Question: Im trying to put a picture on a Google maps popup balloon and when i try to place the image it ends up down towards the bottom right corner. I would like it to be a the very top under the title. I have provided the code and an image to help.
'''
<?php
error_reporting(1);
$a = array(
"EAFS"=>"Andras Field"
);
$f = file_get_contents("http://virtual-aviation.org/whazzup/whazzup.txt");
if ($f) {
$f = substr($f,strpos($f,"!CLIENTS")+10);
$f = substr($f,0,strpos($f,"!SERVERS")-1);
$lines = explode("
",$f);
if (count($lines)) {
foreach ($lines as $l) {
$e = array_map("htmlspecialchars",explode(":",$l));
//Begin Airline List
//FAA ident only eg AAH = Aloha
if (strpos($e[0],'AAH') !==false){
$cs='<img style="float:top" src="http://www.virtual-aviation.org/main/map/alogos/aah.png"/>';}
if (strpos($e[0],'AAL') !==false){
$cs='<img src="http://www.virtual-aviation.org/main/map/alogos/aal.png"/>';}
//End Airline Listing
if (substr($e[0],0,8) == "!SERVERS") {
$o = array("error"=>"Issue with flight data. Try again later!");
break;
}
if ($e[3] == "ATC") {
$o["markers"][] = array(
"type"=>"atc",
"callsign"=>$e[0],
"ang"=>"",
"pos"=>array(
"x"=>$e[5],
"y"=>$e[6]
),
"list"=>$e[0],
"desc"=> '<b>Air Traffic Controller</b>'.
'<br />Callsign: '.$e[0].
'<br />Username: '.$e[1]
);
} else {
$o["markers"][] = array(
"type"=>"pilot",
"callsign"=>$e[0],
"ang"=>round($e[45],-1)%360,
"pos"=>array(
"x"=>$e[5],
"y"=>$e[6]
),
"list"=>$e[0],
"desc"=> '<b>Pilot</b>'.
'<p>'.$cs.'</p>'.
'<br />Callsign: '.$e[0].
'<br />Username: '.$e[1].
'<br />Heading: '.$e[45].
'<br />Altitude: '.(($e[7])?$e[7].' Ft':"On Ground").
'<br />Ground Speed: '.$e[8].' Knots'.
'<br />Aircraft: '.$e[9].
'<br />Destination Airport: '.(($e[13])?$e[13].(($a[$e[13]])?" (".$a[$e[13]].")":""):"Not filled").
'<br />Departure Airport: '.(($e[11])?$e[11].(($a[$e[11]])?" (".$a[$e[11]].")":""):"Not filled").
'<br />Flight Route: '.(($e[30])?$e[30]:"Not filled")
);
}
}
} else {
$o = array("error"=>"There are no connected clients.");
}
} else {
$o = array("error"=>"Failed to retrieve flight data2. Try again later!");
}
echo json_encode($o);
?>
'''
Here is the contents of the javascript file
'''
function MapLabel(childmarker, label, map) {
this.childmarker = childmarker;
this.label = label;
this.div = null;
this.setMap(map);
}
function initializeLabels() {
MapLabel.prototype = new google.maps.OverlayView();
MapLabel.prototype.onAdd = function() {
var div = document.createElement("div");
div.style.background = "#FFF";
div.style.border = "1px solid #000";
div.style.position = "absolute";
div.style.display = "none";
div.style.fontSize = "x-small";
div.style.padding = "2px";
div.innerHTML = this.label;
this.div = div;
var panes = this.getPanes();
panes.overlayLayer.appendChild(div);
}
MapLabel.prototype.draw = function() {
var p = this.getProjection().fromLatLngToDivPixel(this.childmarker.position);
this.div.style.left = p.x + 15 + 'px';
this.div.style.top = p.y - 40 + 'px';
this.div.style.display = "block";
}
MapLabel.prototype.onRemove = function() {
this.div.parentNode.removeChild(this.div);
this.div = null;
}
}
function initialize() {
mapObj = new google.maps.Map(document.getElementById("mapDiv"), {
zoom: 2,
center: new google.maps.LatLng(47.651,10.7655),
mapTypeId: google.maps.MapTypeId.SATELLITE
});
$.getJSON("markers.php",function(data){
if (data == null) {
$("#notice").html("Failed to load markers file.");
} else if (data.error) {
$("#notice").html(data.error);
} else {
$.each(data.markers, function(k, marker) {
//for (var i=0; i<data.markers.length; i++) {
//var marker = data.markers[i];
var mark = new google.maps.Marker({
"position": new google.maps.LatLng(marker.pos.x,marker.pos.y),
"map": mapObj,
"icon": "markers/"+marker.type+marker.ang+".png"
});
var infowindow = new google.maps.InfoWindow({
"content": marker.desc
});
var label = new MapLabel(mark, marker.callsign, mapObj);
google.maps.event.addListener(mark, "click", function() {
if (infowindow.isopen) {
infowindow.close();
infowindow.isopen = false;
} else {
infowindow.open(mapObj,mark);
infowindow.isopen = true;
}
});
google.maps.event.addListener(infowindow, "closeclick", function() {
infowindow.isopen = false;
});
$("<div />").html(marker.list).click(function() {
mapObj.panTo(mark.position);
}).appendTo($("#clients").children("#"+marker.type));
//}
});
$("#notice").css({"width": "90%", "font-weight": "bold"}).html("<marquee>Click on aircraft for flight information | Click on Andras Field to view aircrafts in the area</marquee>");
}
$("img").hide();
});
}
$(function() {
initializeLabels();
initialize();
});
'''
and the client side code
'''
<!DOCTYPE html PUBLIC "-//W3C//DTD XHTML 1.0 Transitional//EN" "http://www.w3.org/TR/xhtml1/DTD/xhtml1-transitional.dtd">
<html xmlns="http://www.w3.org/1999/xhtml">
<head>
<meta http-equiv="Content-Type" content="text/html; charset=utf-8" />
<title>Map</title>
<script type="text/javascript" src="http://maps.google.com/maps/api/js?sensor=true"></script>
<script src="http://code.jquery.com/jquery-latest.min.js"></script>
<script type="text/javascript" src="js.js"></script>
<script type="php" src="markers.php"></script>
<style type="text/css">
body,html,#mapDiv {
width: 100%;
height: 100%;
padding: 0;
margin: 0;
font-family: Verdana, Arial;
font-size: small;
}
a {
color: #F00;
}
img,#notice {
position: absolute;
right: 3px;
bottom: 15px;
font-size: x-small;
color: #FFF;
}
#clients {
position: absolute;
left: 2px;
bottom: 2px;
padding: 4px;
background: #FFF;
-moz-border-radius: 3px;
}
#clients div {
cursor: pointer;
}
</style>
</head>
<body>
<div id="mapDiv"></div>
<img src="loading.gif" />
<div id="notice"></div>
<div id="clients">
<div id="atc">
<b>ATCs</b>
</div>
<div id="pilot">
<b>Pilots</b>
</div>
<br /><a href="./">Refresh Map!</a>
<br /><a href="javascript:;" onclick="mapObj.setCenter(new google.maps.LatLng(47.645,10.7555)); mapObj.setZoom(14)">Andras Field</a>
</div>
</body>
</html>
'''
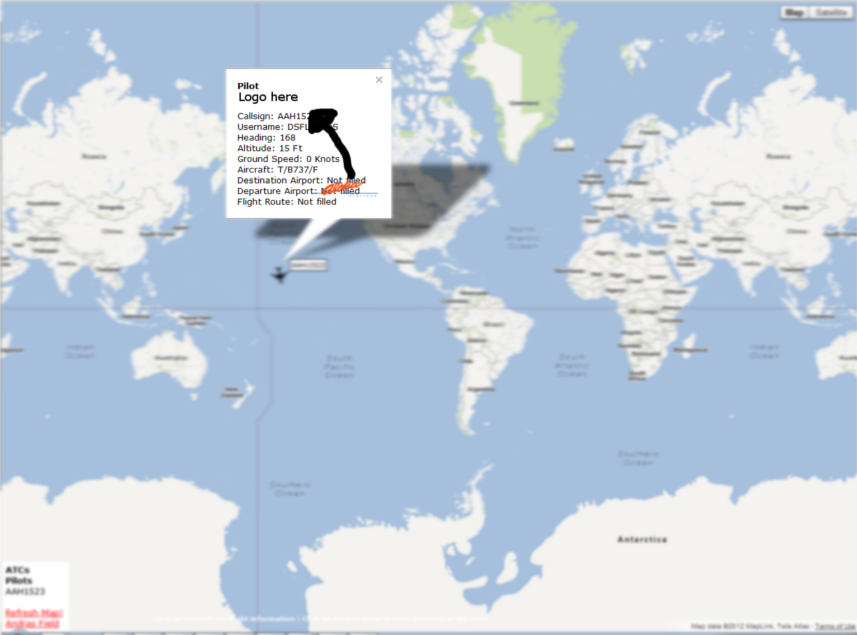
Answer: I think I see the problem. In your CSS, you have a style:
'''
img,#notice {
position: absolute;
right: 3px;
bottom: 15px;
font-size: x-small;
color: #FFF;
}
'''
This will be applied to all images on the page, which includes your logo images. It seems that that selector is supposed to apply to the loader, so try using a class or ID instead.